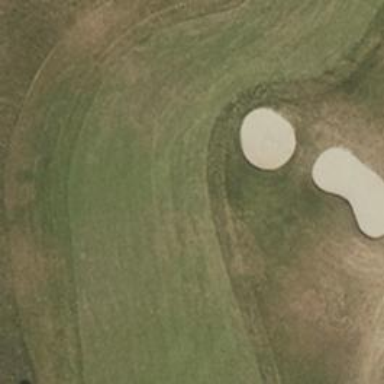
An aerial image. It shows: Golf hole.